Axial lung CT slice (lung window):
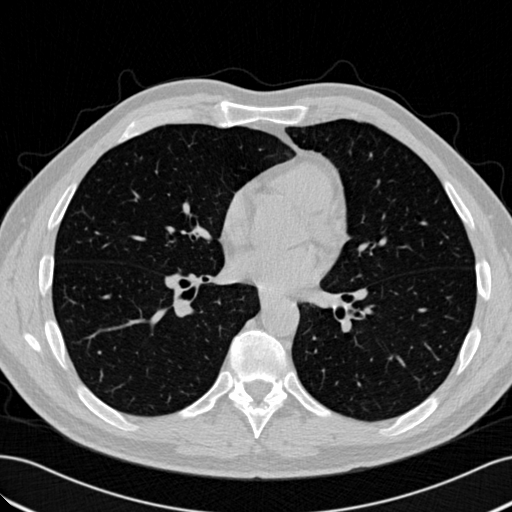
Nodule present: no